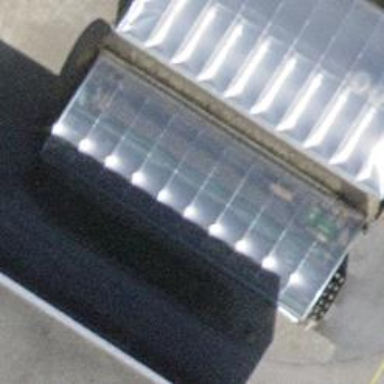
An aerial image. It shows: Greenhouse.